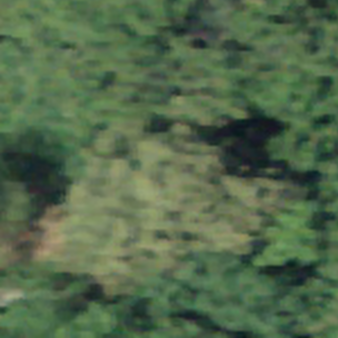
Label: other